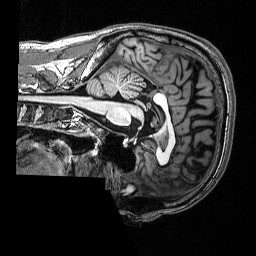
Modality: T1w
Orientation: sagittal
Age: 26
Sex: male
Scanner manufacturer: siemens
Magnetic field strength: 3 T
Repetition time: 2.53 s
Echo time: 0.00339 s